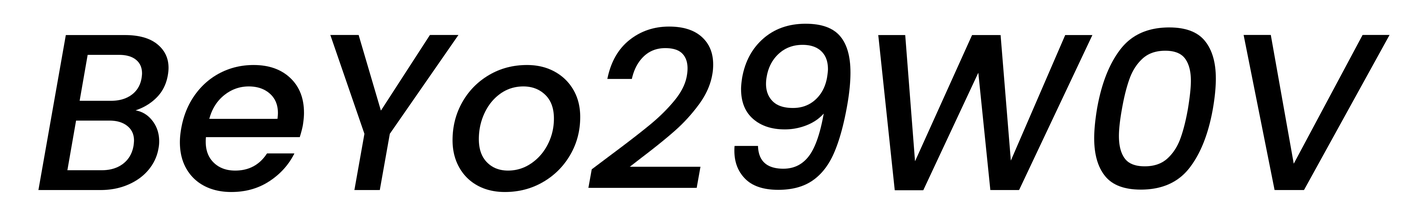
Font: Poppins-MediumItalic